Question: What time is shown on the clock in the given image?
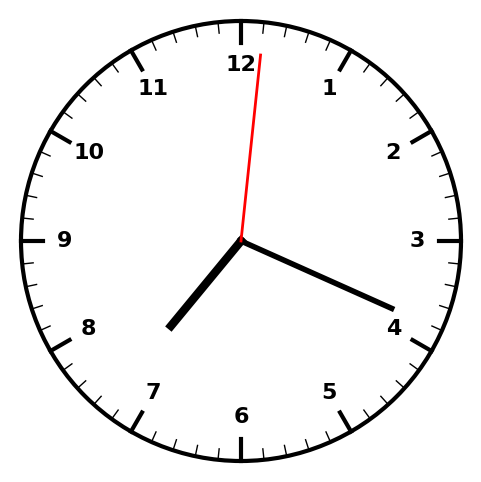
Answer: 07:19:01